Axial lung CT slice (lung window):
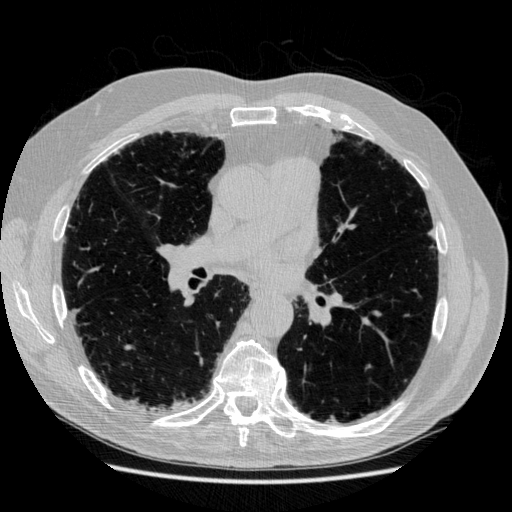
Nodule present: no